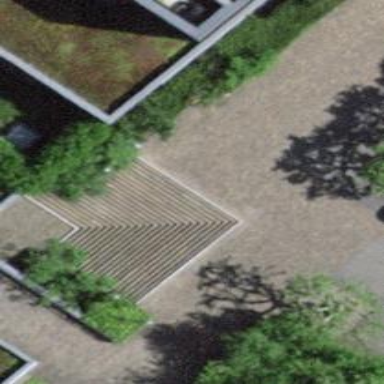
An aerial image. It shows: Set of steps on the road.